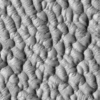
Label: not_dusty